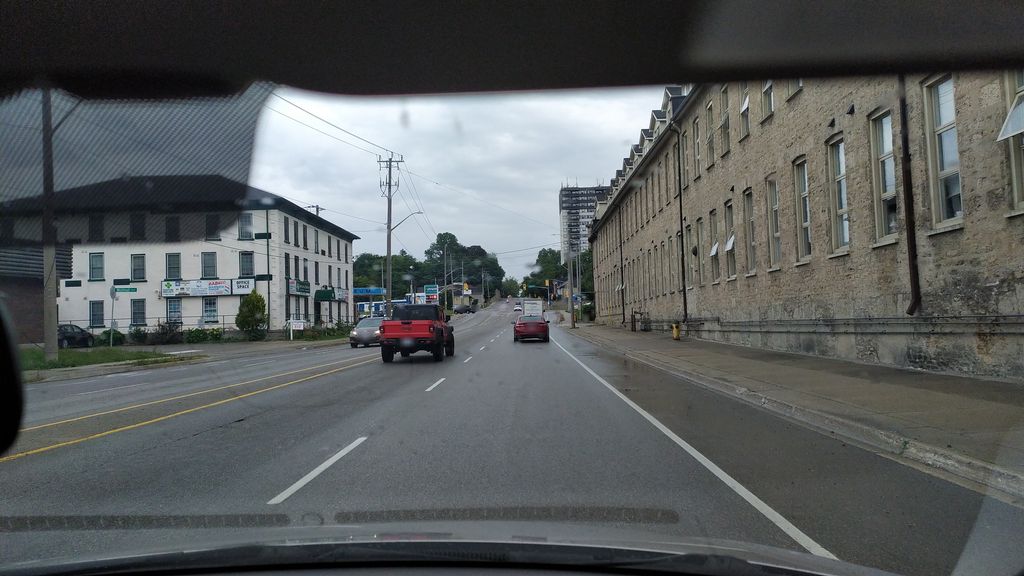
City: kitchener-waterloo